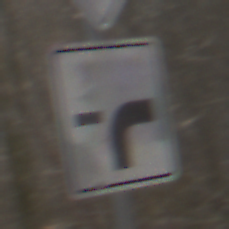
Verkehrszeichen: VerlaufVorfahrtsstrasse9
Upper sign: Vorfahrtsstrasse
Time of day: MorningAfternoon
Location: Outdoor (Nature)
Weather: Clear
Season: Winter
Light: Natural